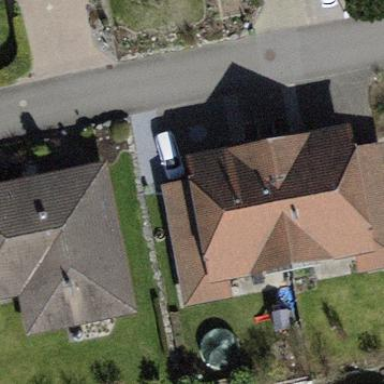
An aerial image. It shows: Building with tiled roof.